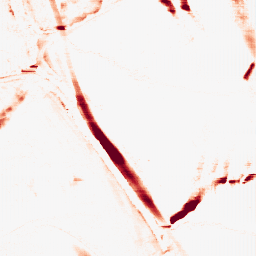
Category: morphological
Decomposition family: morphological_rect
Decomposition parameters: operation: opening
width: 20
height: 3
Upsampling method: fft_zeropad
Upsampling parameters: scale: 2
Upsampling scale: 2